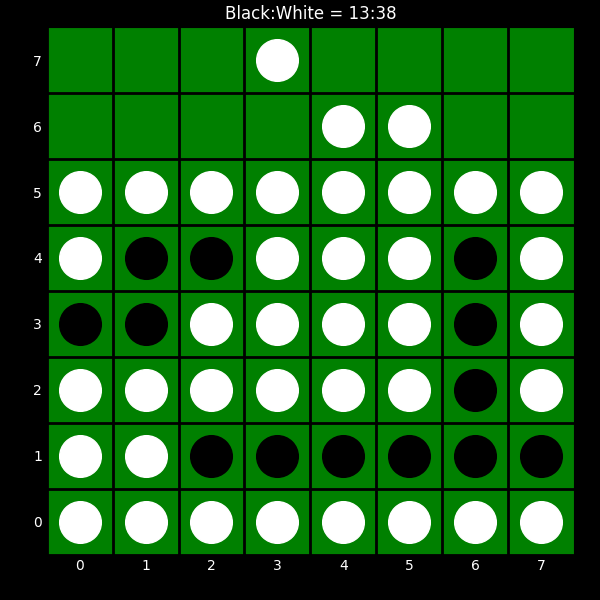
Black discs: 13
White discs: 38